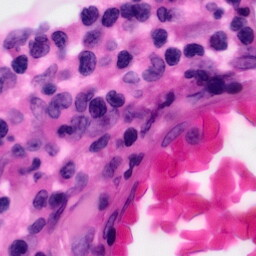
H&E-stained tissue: Pancreatic